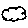
Label: cloud